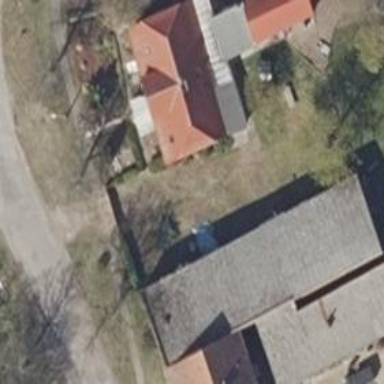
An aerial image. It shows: Half-hipped roof building.